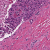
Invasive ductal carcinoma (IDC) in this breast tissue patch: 0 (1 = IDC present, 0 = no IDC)